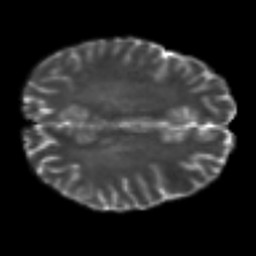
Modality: T2w
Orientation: axial
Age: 22
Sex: male
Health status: healthy
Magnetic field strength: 3 T
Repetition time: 7 s
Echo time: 0.0926 s